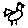
Label: bird